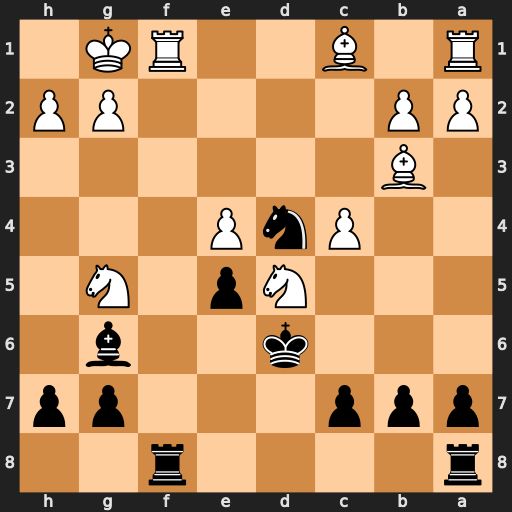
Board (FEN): r4r2/ppp3pp/3k2b1/3Np1N1/2PnP3/1B6/PP4PP/R1B2RK1
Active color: b
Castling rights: -
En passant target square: -
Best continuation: Ne2+ Kh1 Rxf1#